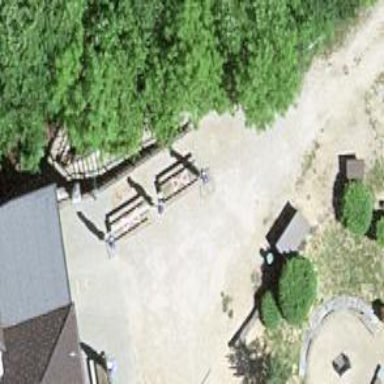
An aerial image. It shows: Picnic site for tourists.